Question: The following code (most important parts)
'''
import csv
import sys
import datetime
import numpy as np
import matplotlib
import matplotlib.pyplot as plt
from matplotlib.widgets import Slider
from matplotlib.dates import DateFormatter
from pprint import pprint as pp
...
fig, ax = plt.subplots()
plt.subplots_adjust(bottom=0.25)
l, = plt.plot(x,y1, label="kw")
l, = plt.plot(x,y2, label="pred")
plt.xlabel('date/time')
plt.ylabel('kw_energy')
plt.title("Gym")
plt.legend()
formatter = DateFormatter('%m-%d %H:%M:%S')
plt.gcf().axes[0].xaxis.set_major_formatter(formatter)
locs, labels = plt.xticks()
plt.setp(labels, rotation=45)
plt.grid()
x_min_index = 0
x_max_index = 96
x_min = x[x_min_index]
x_max = x[x_max_index]
x_dt = x_max - x_min
y_min = plt.axis()[2]
y_max = plt.axis()[3]
plt.axis([x_min, x_max, y_min, y_max])
axcolor = 'lightgoldenrodyellow'
axpos = plt.axes([0.2, 0.1, 0.65, 0.03], axisbg=axcolor)
slider_max = len(x) - x_max_index - 1
spos = Slider(axpos, 'Pos', matplotlib.dates.date2num(x_min), matplotlib.dates.date2num(x[slider_max]))
spos.valtext.set_visible(False)
def update(val):
pos = spos.val
xmin_time = matplotlib.dates.num2date(pos)
xmax_time = matplotlib.dates.num2date(pos) + x_dt
# DEBUG:
print "x_min: %s, x_max: %s" % (xmin_time.strftime("%Y-%m-%d %H:%M:%S.%f"), xmax_time.strftime("%Y-%m-%d %H:%M:%S.%f"))
print pos
print spos.valtext
print "##################"
xmin_time = pos
ax.axis([xmin_time, xmax_time, y_min, y_max])
spos.on_changed(update)
plt.show()
'''
Produces this plot

Now I want to add another subplot and being able to control both independently. I have this:
'''
plt.close('all')
fig, ax = plt.subplots(nrows=2, ncols=1)
plt.subplots_adjust(bottom=0.25)
line0 = ax[0].plot(x,y1, lw=2, label='kw_energy_consumption')
line1 = ax[1].plot(x,y2, lw=2, label='prediction')
'''
Now I want to set the name for whole figure, and also for particular sub graphs. I've tried this bud gives an error:
'''
line0.set_title("Title for second plot")
'''
Then I've read about switching between plots and figures but it also gives errors
'''
plt.subplots(211)
'''
or
'''
plt.subplots(1)
'''
How can I control both sub graphs independently?
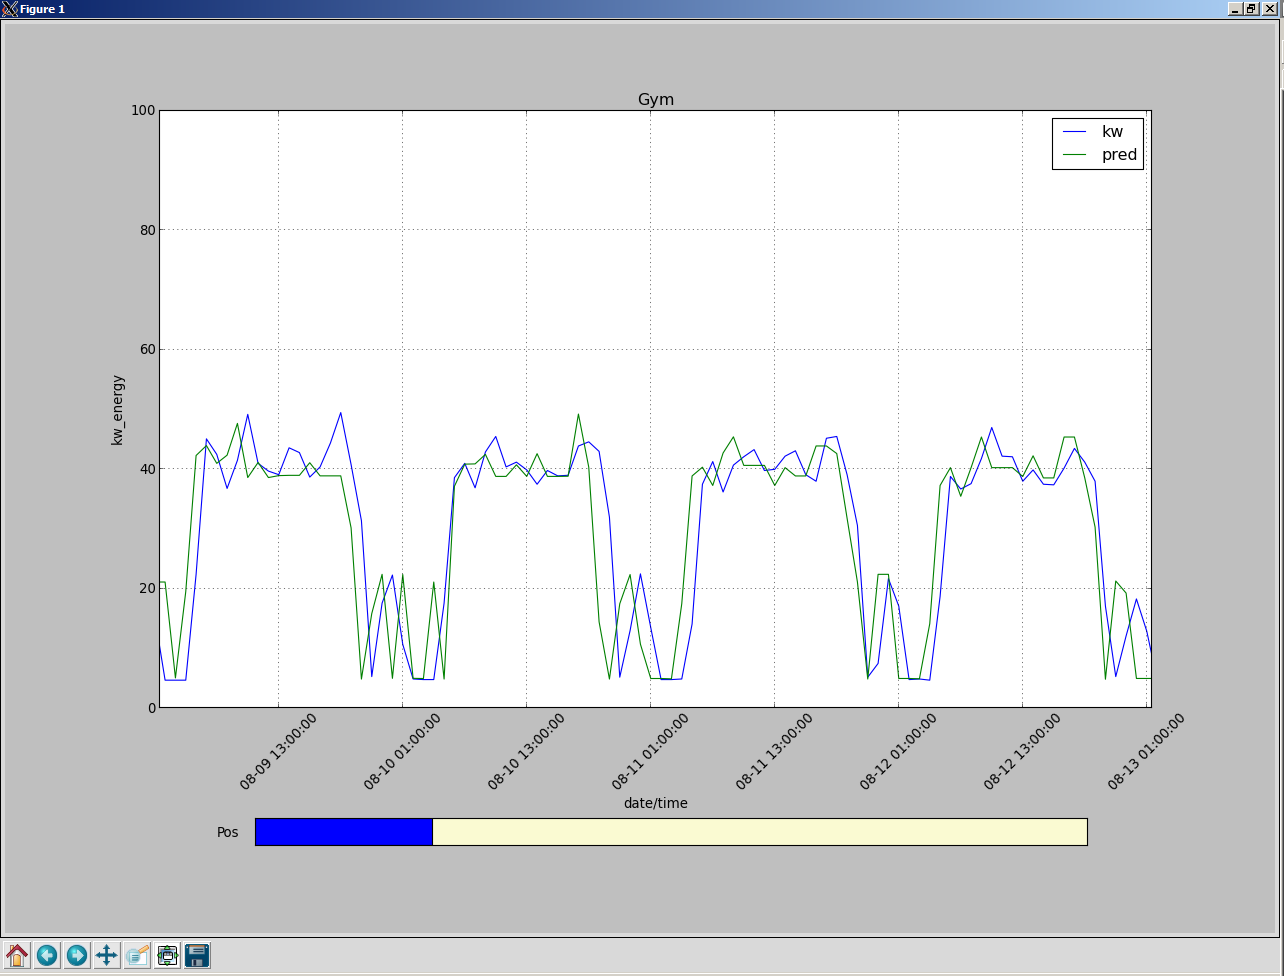
Answer: You can add a title to 'ax[0]' by simply saying
'''
ax[0].set_title('blah')
'''
You cannot set title to a patch (in your case the line objects).
Interestingly, there's often a method for an 'ax' object corresponding to one for 'matplotlib.pyplot'.